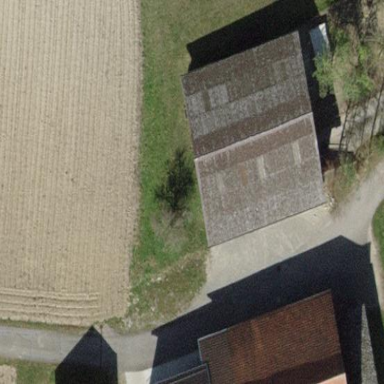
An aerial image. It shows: Farm auxiliary building with gabled roof.